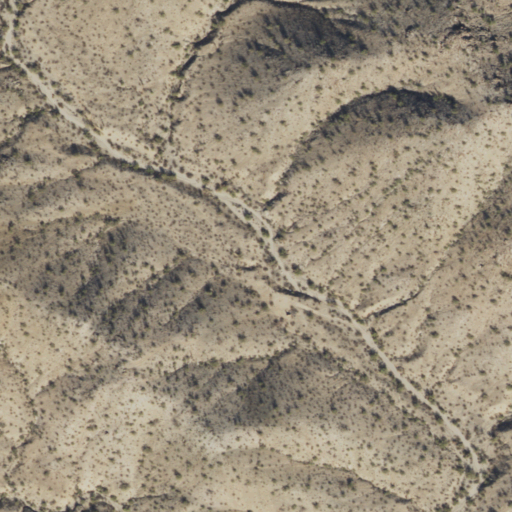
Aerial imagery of depression(s) in Arizona named Retort Oven containing only shrub